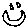
Label: smiley face